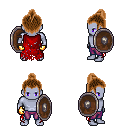
a pixel art fantasy rpg character, male body template, dark elf, purple skin, red tattered cape, magenta pants, brown short topknot hairstyle, gold gloves, shield, four views (front, back, left, right), 2x2 character sprite sheet, small pixel art, hard edges, no anti-aliasing